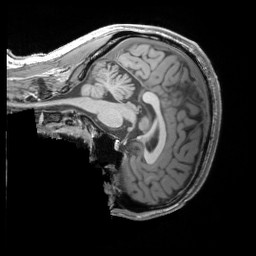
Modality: T1w
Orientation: sagittal
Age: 22
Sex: male
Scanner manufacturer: siemens
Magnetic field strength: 3 T
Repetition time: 2.53 s
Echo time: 0.00326 s